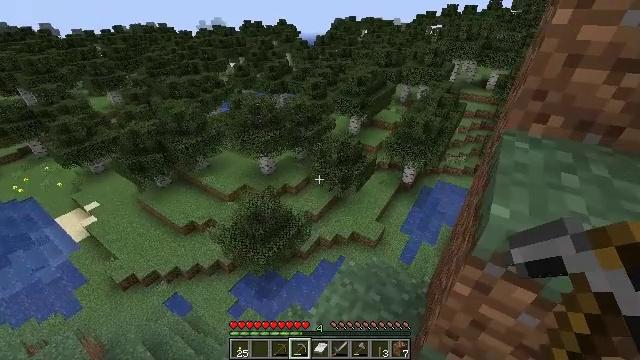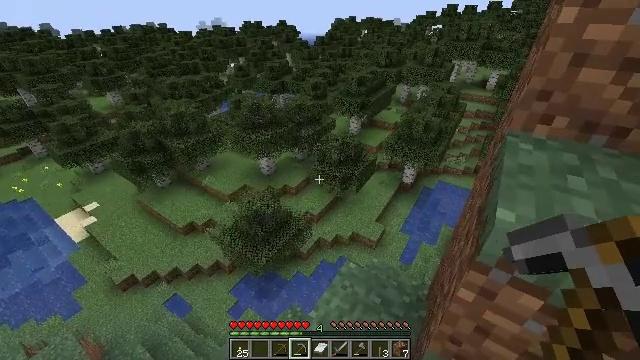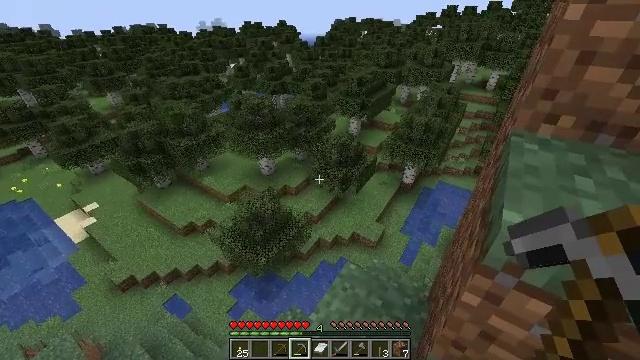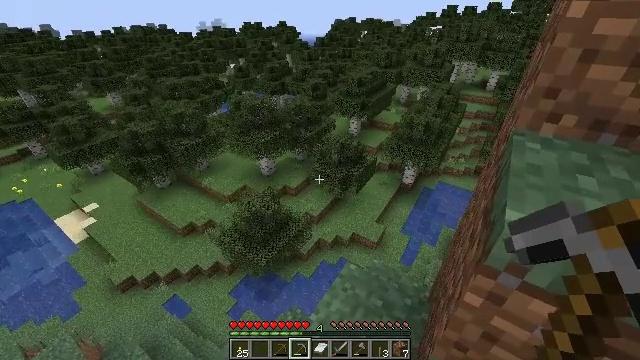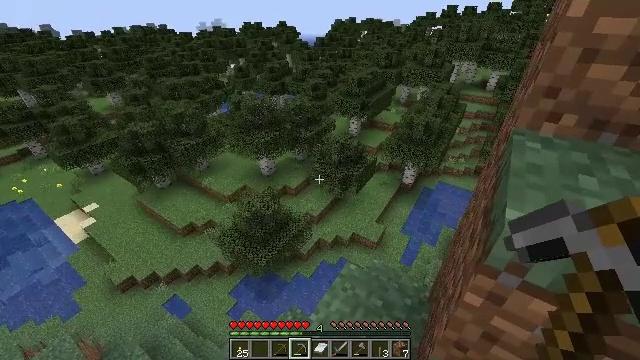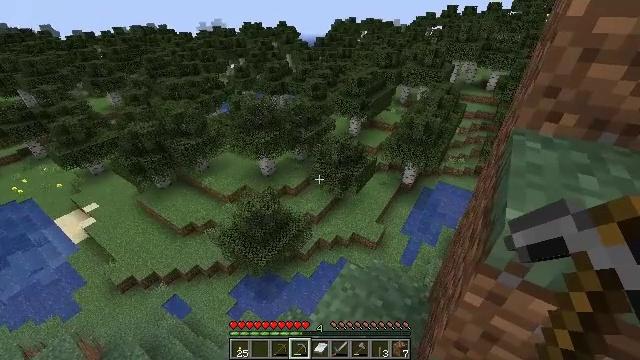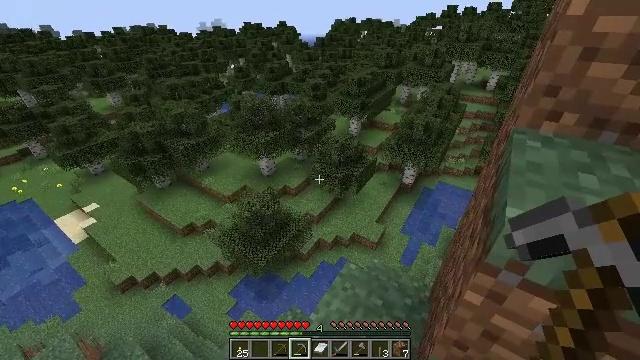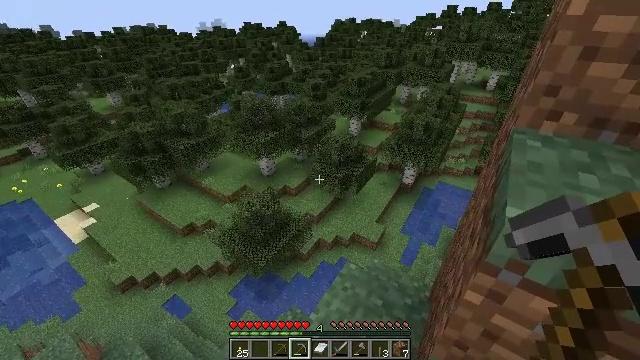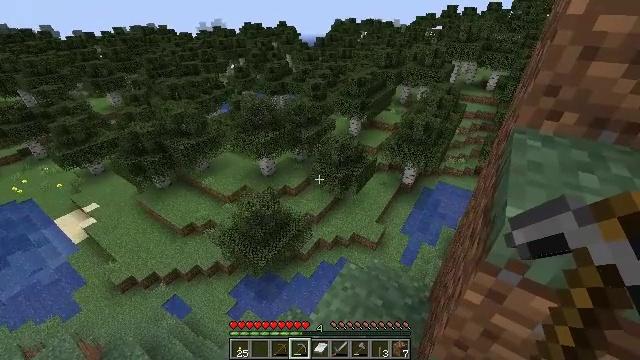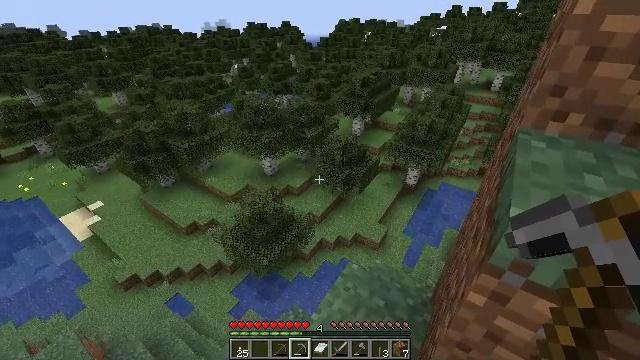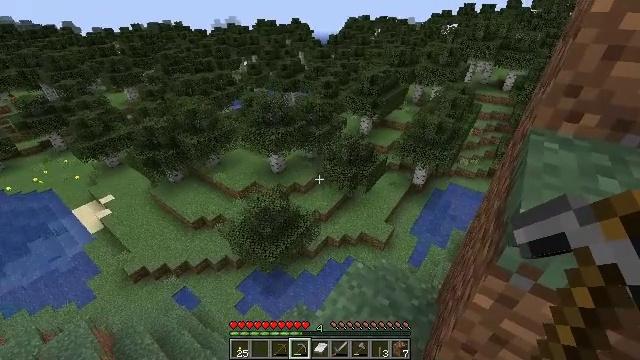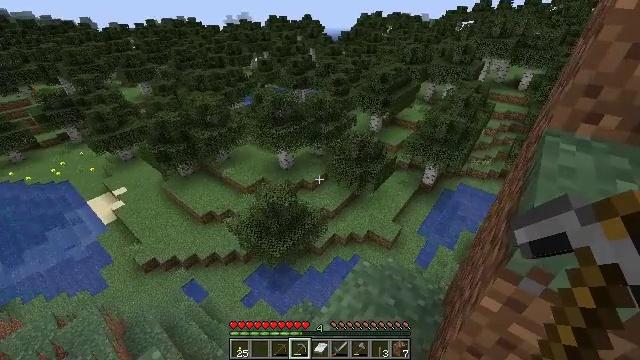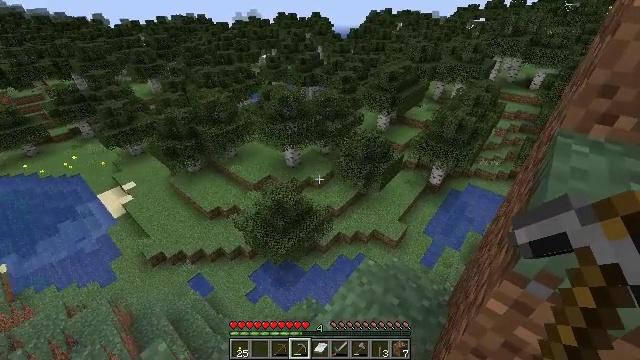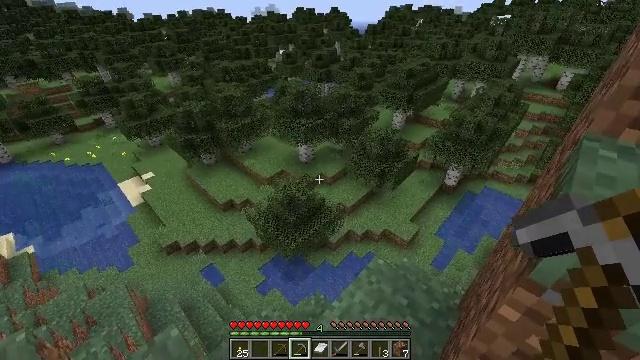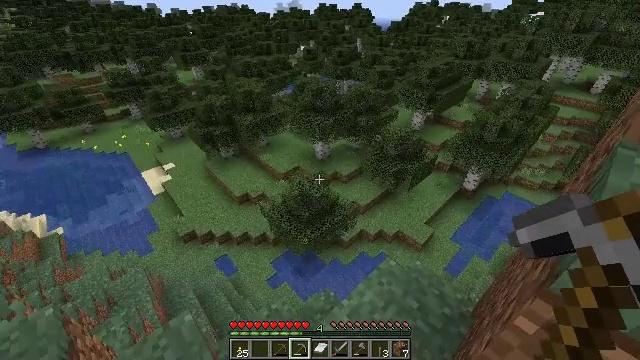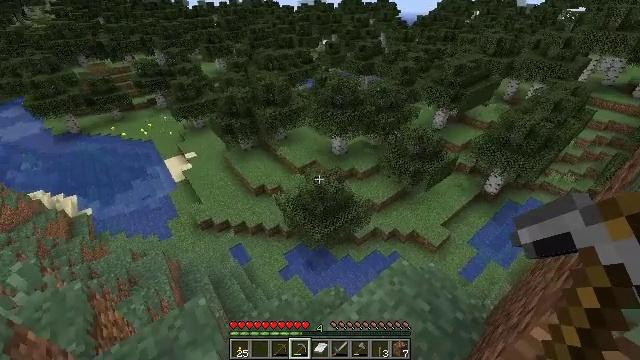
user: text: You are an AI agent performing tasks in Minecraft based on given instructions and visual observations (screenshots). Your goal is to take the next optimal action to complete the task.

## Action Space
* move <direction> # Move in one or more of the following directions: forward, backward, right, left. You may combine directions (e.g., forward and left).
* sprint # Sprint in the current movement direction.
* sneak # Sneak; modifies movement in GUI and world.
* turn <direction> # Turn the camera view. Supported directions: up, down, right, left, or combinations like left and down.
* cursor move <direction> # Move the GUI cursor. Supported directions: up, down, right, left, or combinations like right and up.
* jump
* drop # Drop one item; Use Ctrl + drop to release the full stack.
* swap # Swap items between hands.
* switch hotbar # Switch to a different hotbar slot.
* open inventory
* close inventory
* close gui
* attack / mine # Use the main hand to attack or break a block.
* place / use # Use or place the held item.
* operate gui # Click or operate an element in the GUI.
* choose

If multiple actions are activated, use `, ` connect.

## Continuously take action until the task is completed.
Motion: motion action
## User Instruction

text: Break the sugar cane.
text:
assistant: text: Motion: no_op
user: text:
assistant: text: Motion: no_op
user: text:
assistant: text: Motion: no_op
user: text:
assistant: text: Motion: no_op
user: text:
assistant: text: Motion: no_op
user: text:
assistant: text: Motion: no_op
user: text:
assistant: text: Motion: no_op
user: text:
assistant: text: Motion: no_op
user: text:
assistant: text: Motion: no_op
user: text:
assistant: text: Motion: turn left
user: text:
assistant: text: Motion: turn left
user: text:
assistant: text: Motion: turn left
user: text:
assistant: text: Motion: turn left
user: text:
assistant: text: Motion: turn left
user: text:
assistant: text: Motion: turn left and down
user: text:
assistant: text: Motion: turn left and down
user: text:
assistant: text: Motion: turn left
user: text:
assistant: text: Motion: turn left
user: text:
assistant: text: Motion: turn left
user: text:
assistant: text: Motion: turn left
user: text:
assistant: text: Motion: turn left
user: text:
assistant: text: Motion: turn left
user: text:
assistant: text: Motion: move forward, turn left
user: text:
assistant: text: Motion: move forward, turn left
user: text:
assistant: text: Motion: move forward, turn left
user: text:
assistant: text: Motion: move forward, turn left
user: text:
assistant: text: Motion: move forward, turn left
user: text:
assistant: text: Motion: move forward, turn left
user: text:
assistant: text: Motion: move forward, turn left
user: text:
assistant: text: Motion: move forward, turn left